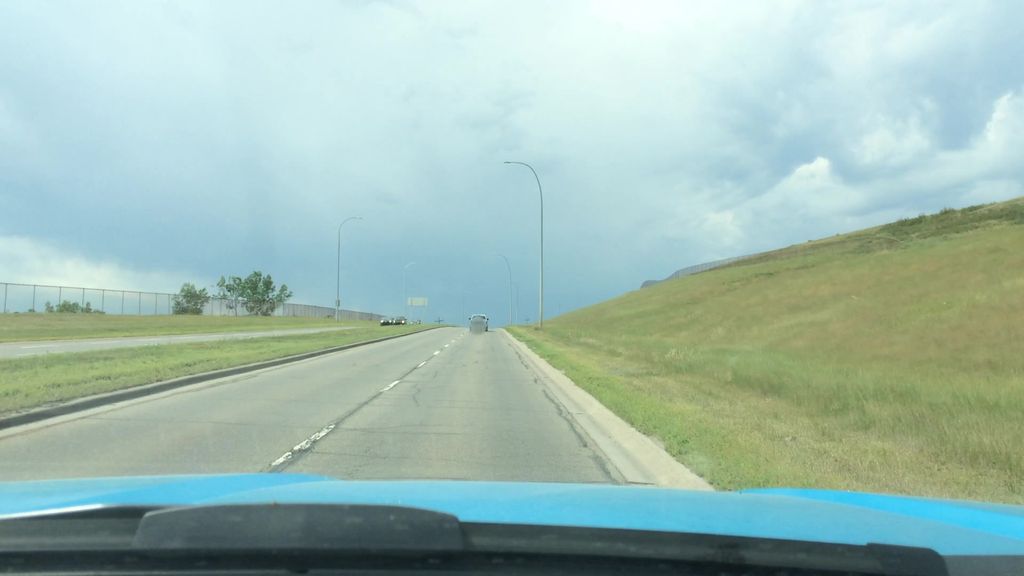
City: calgary